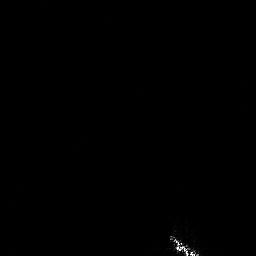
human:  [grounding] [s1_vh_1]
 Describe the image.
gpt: In the satellite image, there is  <ref>1 medium ship </ref> <box>[[64, 88, 77, 99, 0]]</box> located at bottom right.